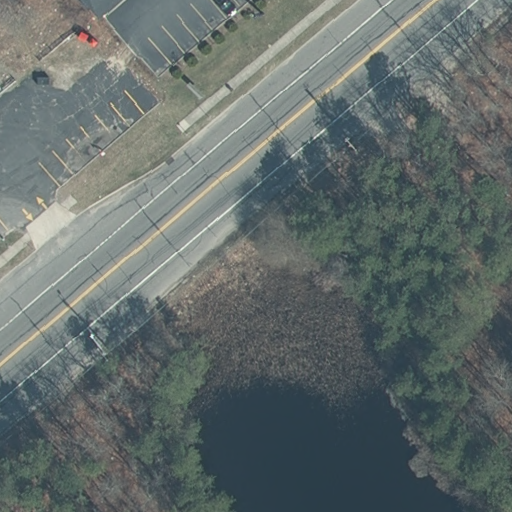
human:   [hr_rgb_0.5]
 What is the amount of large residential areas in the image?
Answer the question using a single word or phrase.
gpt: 1

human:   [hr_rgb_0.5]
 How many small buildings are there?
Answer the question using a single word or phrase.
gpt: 0

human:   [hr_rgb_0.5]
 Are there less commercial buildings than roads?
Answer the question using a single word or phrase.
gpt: no

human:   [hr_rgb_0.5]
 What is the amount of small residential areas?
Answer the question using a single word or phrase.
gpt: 0

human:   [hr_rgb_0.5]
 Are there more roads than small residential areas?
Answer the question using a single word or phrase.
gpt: yes

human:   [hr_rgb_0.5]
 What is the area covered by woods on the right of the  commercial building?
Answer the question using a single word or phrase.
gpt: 1283m2

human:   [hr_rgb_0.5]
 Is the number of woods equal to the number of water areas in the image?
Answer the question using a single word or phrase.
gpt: yes

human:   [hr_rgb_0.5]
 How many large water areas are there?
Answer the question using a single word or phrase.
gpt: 1

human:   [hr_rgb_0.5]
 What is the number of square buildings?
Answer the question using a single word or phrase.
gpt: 0

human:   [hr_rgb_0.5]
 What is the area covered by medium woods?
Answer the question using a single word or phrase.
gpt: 0m2

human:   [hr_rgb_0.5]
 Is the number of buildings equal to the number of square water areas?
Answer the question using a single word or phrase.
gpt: no

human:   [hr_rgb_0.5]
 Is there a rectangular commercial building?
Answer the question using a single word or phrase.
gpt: yes

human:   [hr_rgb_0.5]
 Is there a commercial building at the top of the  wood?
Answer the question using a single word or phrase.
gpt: no

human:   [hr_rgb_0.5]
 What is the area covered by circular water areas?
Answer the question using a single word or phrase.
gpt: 0m2

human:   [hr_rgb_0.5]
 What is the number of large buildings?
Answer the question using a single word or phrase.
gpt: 1

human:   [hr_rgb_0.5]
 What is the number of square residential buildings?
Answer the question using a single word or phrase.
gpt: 0

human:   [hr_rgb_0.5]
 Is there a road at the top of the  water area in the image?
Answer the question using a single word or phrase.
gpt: yes

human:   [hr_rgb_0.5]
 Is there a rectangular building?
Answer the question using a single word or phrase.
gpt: yes

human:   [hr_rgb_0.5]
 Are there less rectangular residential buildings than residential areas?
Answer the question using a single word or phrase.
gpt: yes

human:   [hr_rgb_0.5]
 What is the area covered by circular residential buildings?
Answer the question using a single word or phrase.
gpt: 0m2

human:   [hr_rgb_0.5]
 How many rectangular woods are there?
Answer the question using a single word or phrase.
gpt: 1

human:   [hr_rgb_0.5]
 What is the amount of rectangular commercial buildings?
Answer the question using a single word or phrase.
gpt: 1

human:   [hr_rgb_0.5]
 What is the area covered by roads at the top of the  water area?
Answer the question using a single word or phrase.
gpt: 0m2

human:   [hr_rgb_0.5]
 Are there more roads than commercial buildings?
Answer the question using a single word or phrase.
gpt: no

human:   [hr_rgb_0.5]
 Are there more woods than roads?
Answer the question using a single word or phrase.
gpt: no

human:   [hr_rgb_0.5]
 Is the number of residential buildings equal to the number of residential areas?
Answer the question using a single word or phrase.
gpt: no

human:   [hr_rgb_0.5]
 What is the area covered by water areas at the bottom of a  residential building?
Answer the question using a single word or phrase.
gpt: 0m2

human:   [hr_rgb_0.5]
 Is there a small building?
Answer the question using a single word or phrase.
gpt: no

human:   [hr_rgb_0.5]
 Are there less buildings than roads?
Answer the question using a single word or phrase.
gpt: no

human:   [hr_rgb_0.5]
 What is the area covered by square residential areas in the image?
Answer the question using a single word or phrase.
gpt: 0m2

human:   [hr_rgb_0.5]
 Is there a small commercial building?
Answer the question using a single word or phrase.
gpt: no

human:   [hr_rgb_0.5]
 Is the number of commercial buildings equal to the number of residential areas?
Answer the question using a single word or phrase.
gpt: yes

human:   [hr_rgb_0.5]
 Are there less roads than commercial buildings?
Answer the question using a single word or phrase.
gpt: no

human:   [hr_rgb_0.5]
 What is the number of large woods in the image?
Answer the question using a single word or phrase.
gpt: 1

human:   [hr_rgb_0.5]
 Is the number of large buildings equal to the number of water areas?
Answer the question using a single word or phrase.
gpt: yes

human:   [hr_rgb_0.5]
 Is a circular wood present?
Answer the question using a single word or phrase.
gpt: no